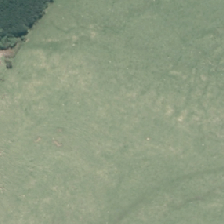
Land cover: high_producing_grassland